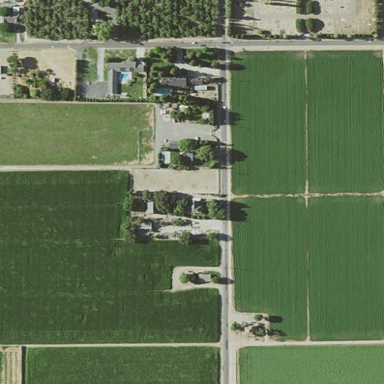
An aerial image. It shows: Rural residential area with landuse designated as residential.